Question: I'm new to building Windows Phone 8/8.1 apps (second app), and i'm having a pretty annoying problem.
What i'm trying to do, it I want to randomly generate an ellipse on my Canvas. But when i've generated the ellipse, I found out that the ellipse is always generated somewhere on the black line, as you can see in the image down below:

The code that i use to generate the ellipse is this:
'''
private void CreateDots()
{
Random Top = new Random();
Random Left = new Random();
int TopPos = Top.Next(0, 390); // screen height
int LeftPos = Left.Next(0, 800); // screen width
Ellipse Dot =new Ellipse();
Dot.Name = "Dot";
Dot.Fill = new SolidColorBrush(Color.FromArgb(255, 0,0,0));
Dot.Width = 50;
Dot.Height = 50;
Canvas.SetTop(Dot, TopPos);
Canvas.SetLeft(Dot, LeftPos);
Canvas.Children.Add(Dot);
}
'''
Does anybody now how to generate the ellipse anywhere on the screen, and not only on the black line?
Thank you in advance for any help.
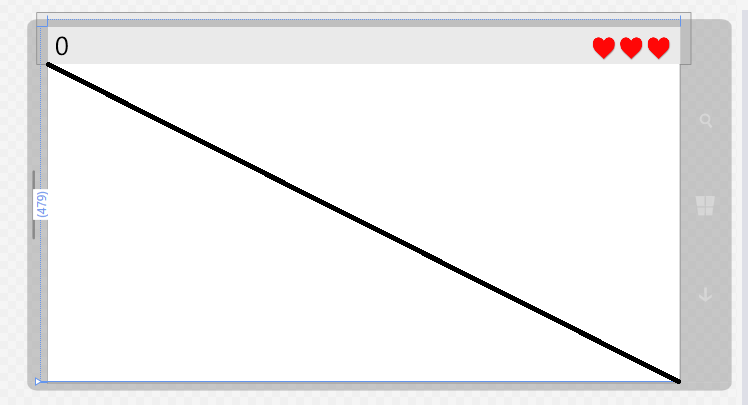
Answer: Don't create two 'Random' instances like that. Create a single instance and then use it repeatedly.
Furthermore, persist the 'Random' instance between calls to 'CreateDots'. If you don't and you make calls in rapid succession, you may end up with two consecutive 'Random' instances that have been seeded the same.
'Random' is by default seeded with the current time.
Your ellipses all tend to lie on the line where 'Left' and 'Top' have the same value because the two 'Random' instances are created in rapid succession and almost always seeded with the same current time. When you then generate the 'LeftPos' and 'TopPos', both calls to 'Next' are starting from the same state.